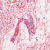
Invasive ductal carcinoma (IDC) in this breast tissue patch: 0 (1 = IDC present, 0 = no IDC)